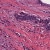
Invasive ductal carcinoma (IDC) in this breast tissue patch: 1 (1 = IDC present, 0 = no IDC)